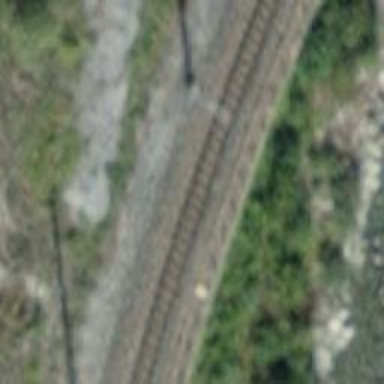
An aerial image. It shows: Narrow-gauge railway track electrified by contact line.